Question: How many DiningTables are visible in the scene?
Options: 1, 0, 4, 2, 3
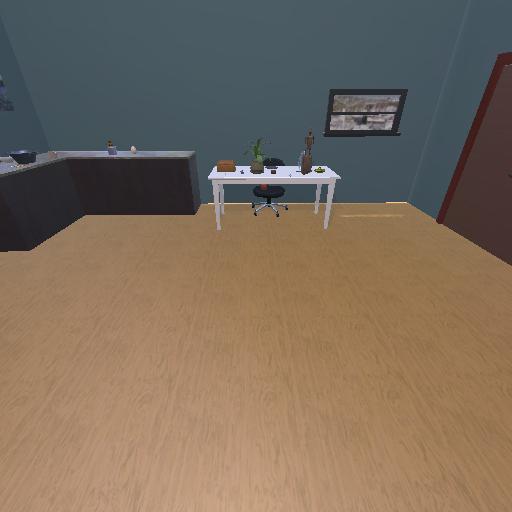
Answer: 1